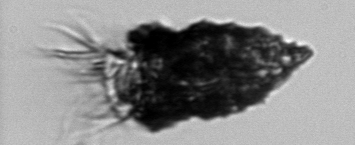
Label: Tintinnopsis